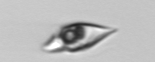
Label: Amphidinium